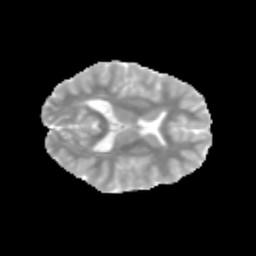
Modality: MD
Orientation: axial
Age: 12
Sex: female
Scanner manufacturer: siemens
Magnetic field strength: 3 T
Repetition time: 3.8 s
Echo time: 0.07 s